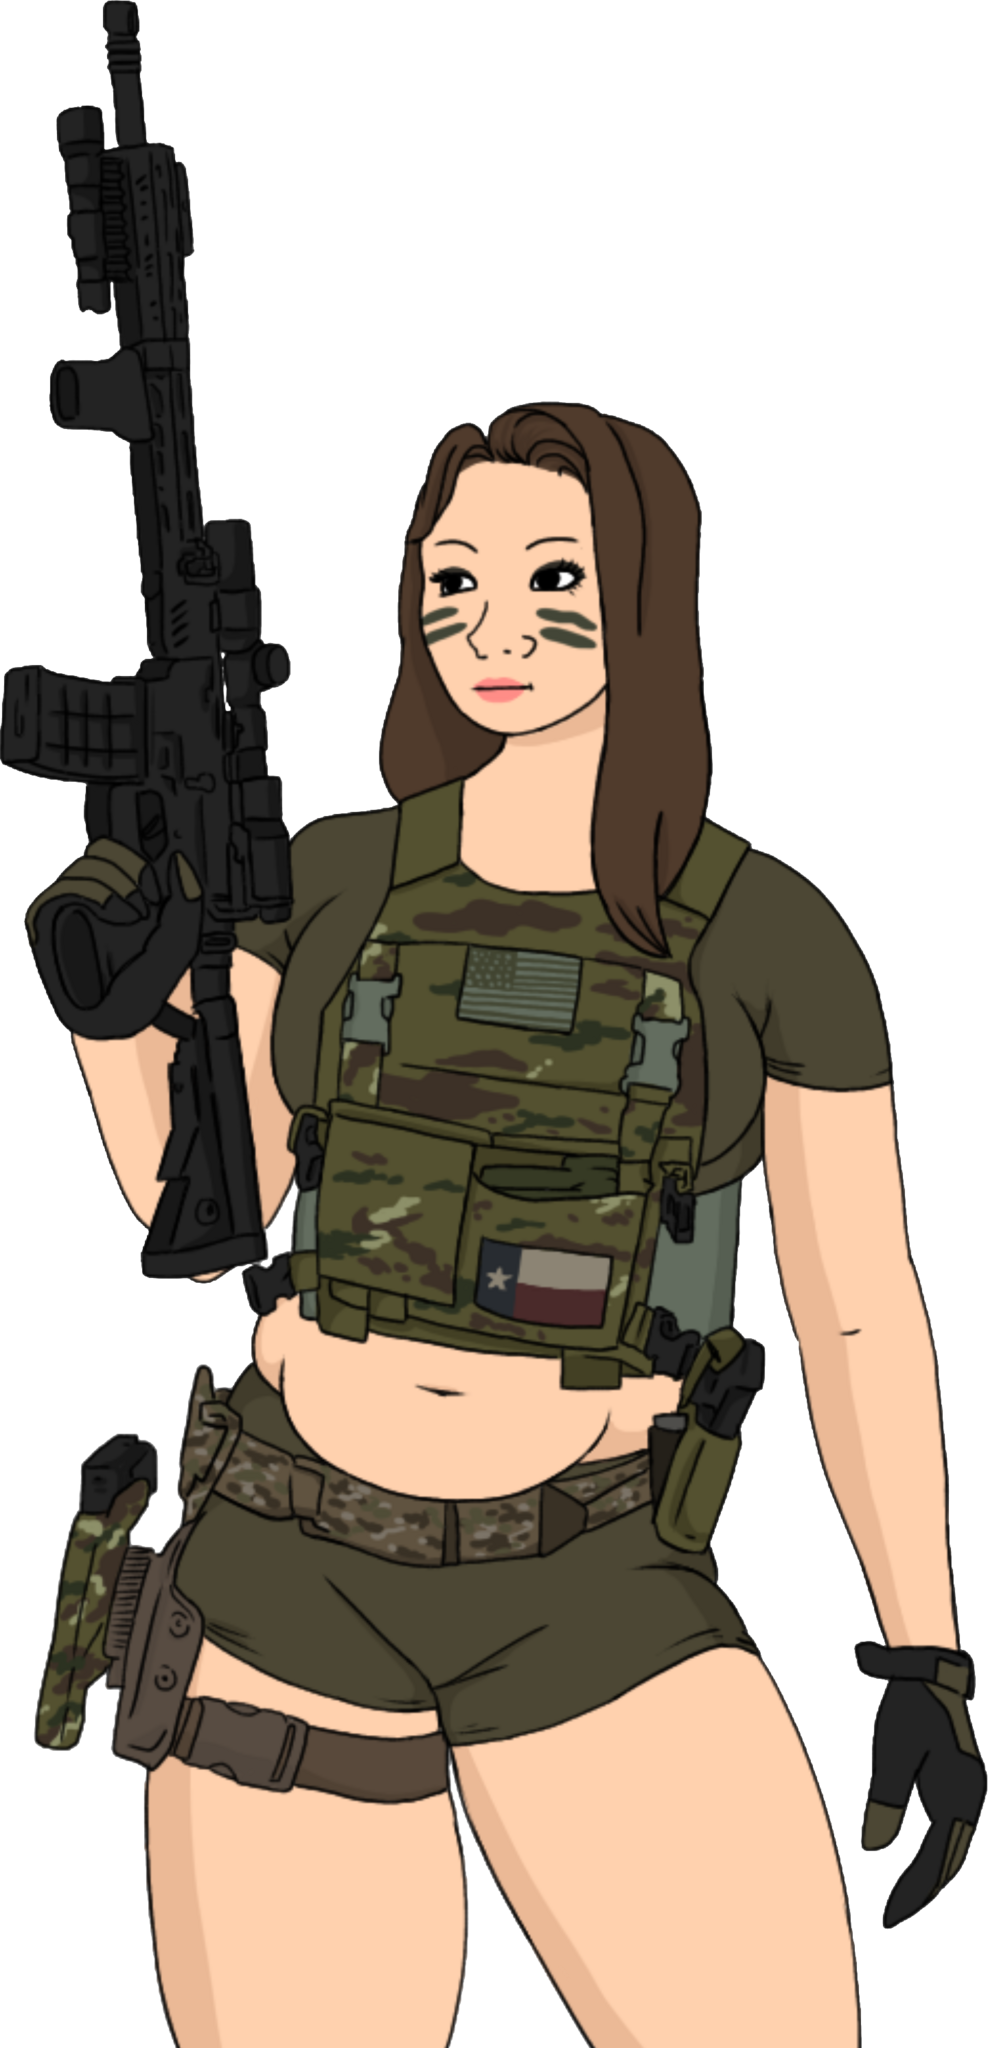
Label: 5_Trad_Wife